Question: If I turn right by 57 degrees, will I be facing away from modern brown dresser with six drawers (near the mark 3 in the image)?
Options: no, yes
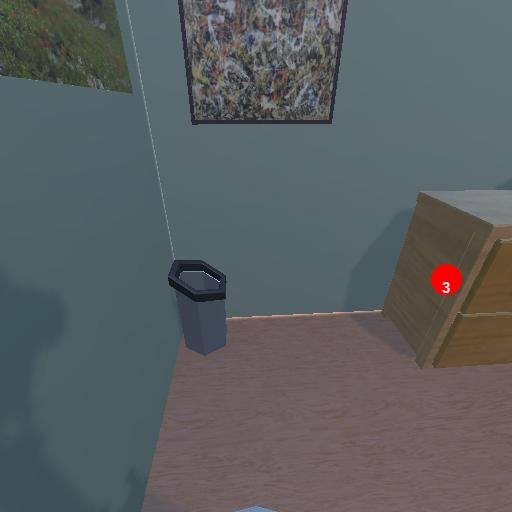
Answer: no